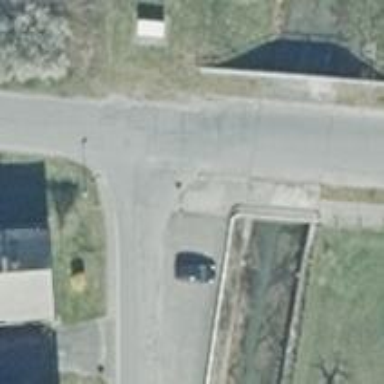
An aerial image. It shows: Paved residential road.